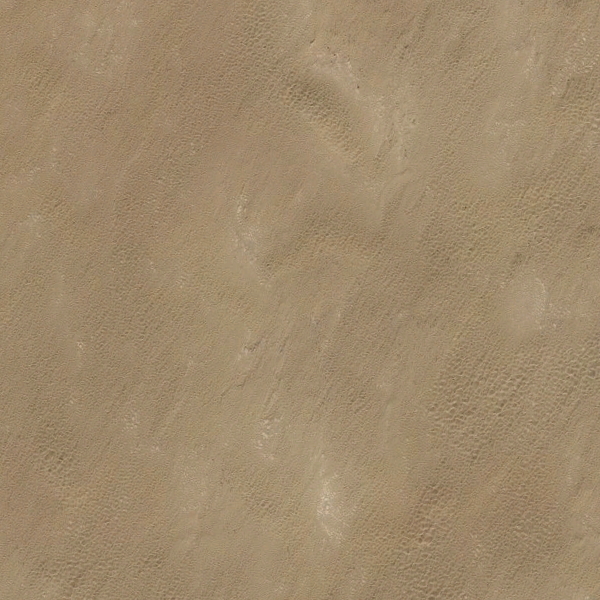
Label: Desert